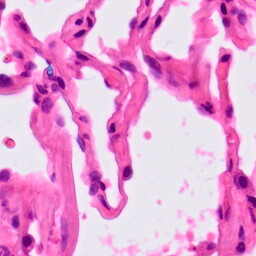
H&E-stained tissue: Lung